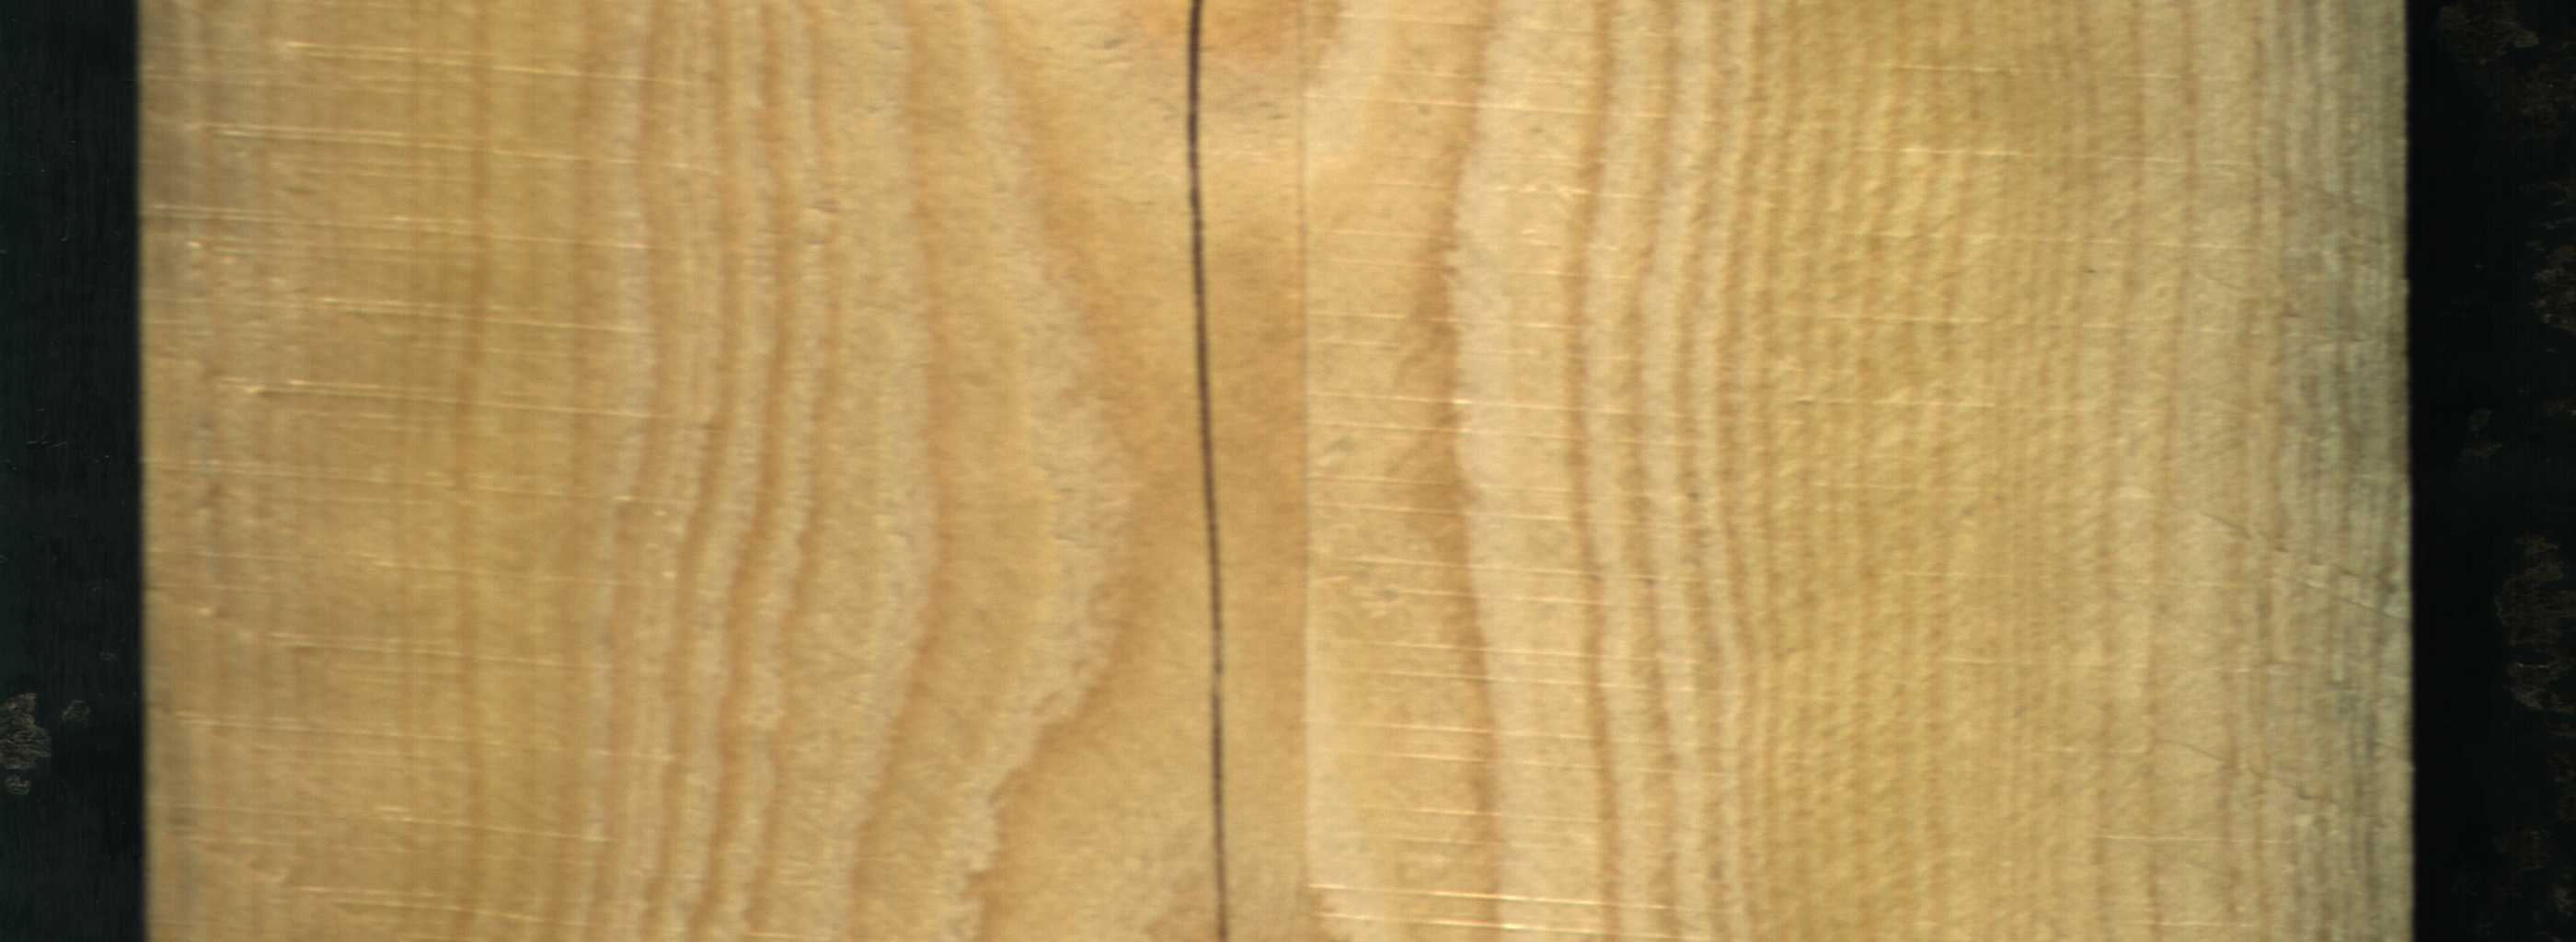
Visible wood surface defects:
Blue_Stain
Crack